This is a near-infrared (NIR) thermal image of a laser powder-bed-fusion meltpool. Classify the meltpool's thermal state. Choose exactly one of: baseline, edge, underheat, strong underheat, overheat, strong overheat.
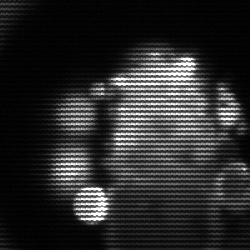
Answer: strong underheat